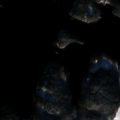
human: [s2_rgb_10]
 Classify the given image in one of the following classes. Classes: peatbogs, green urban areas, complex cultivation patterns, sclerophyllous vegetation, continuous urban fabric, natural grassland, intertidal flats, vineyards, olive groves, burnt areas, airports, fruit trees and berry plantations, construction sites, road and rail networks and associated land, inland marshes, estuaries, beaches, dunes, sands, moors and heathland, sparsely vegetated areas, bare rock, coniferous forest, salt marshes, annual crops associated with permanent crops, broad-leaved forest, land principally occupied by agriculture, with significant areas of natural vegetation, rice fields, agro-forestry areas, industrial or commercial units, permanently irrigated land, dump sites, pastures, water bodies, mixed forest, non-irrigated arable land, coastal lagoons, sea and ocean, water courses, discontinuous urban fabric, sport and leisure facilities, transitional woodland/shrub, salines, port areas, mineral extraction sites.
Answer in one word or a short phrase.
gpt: coniferous forest, mixed forest, water bodies